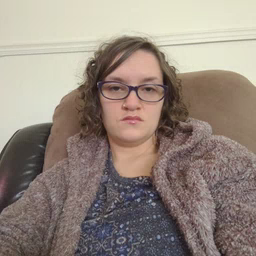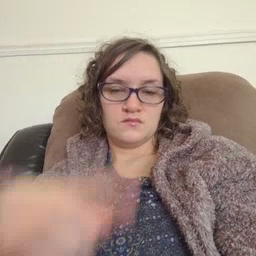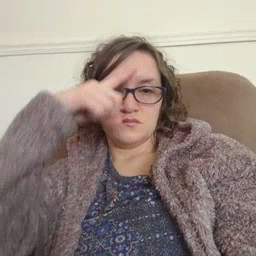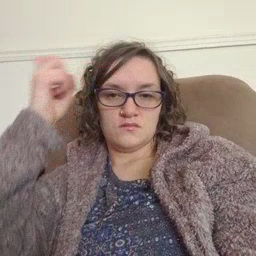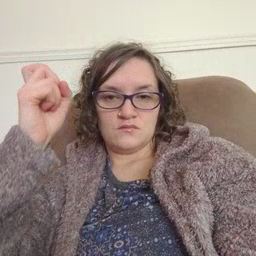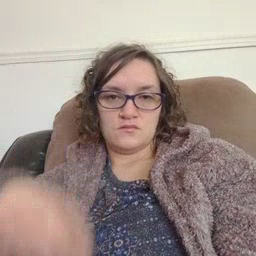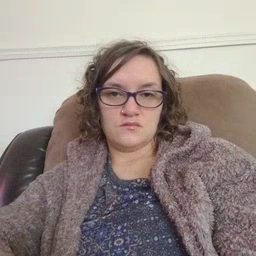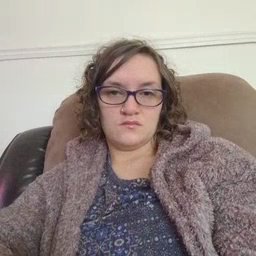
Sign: because